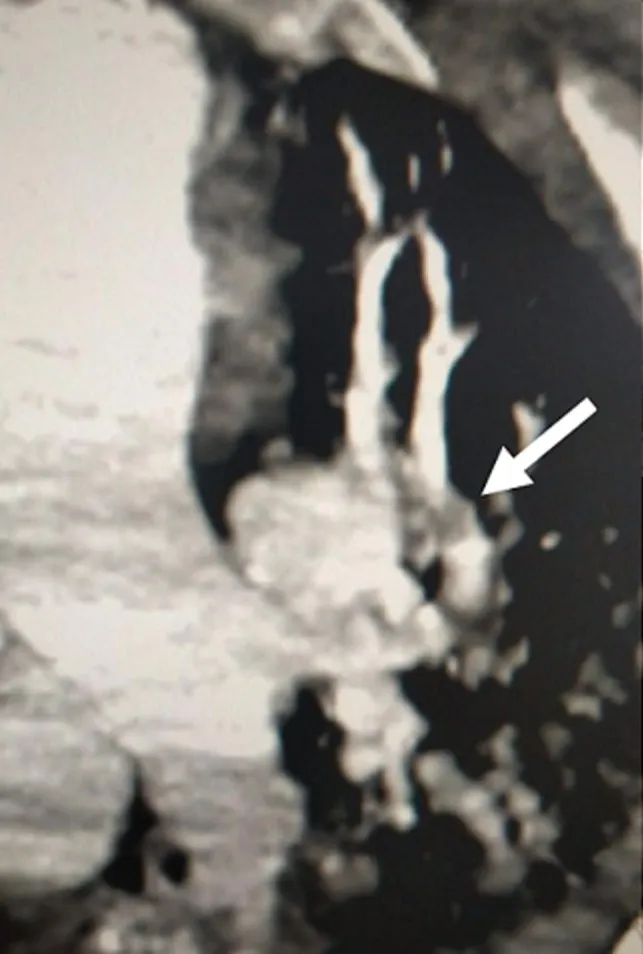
subocclusive pulmonary embolism (white arrow).
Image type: radiology (ct)